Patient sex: M
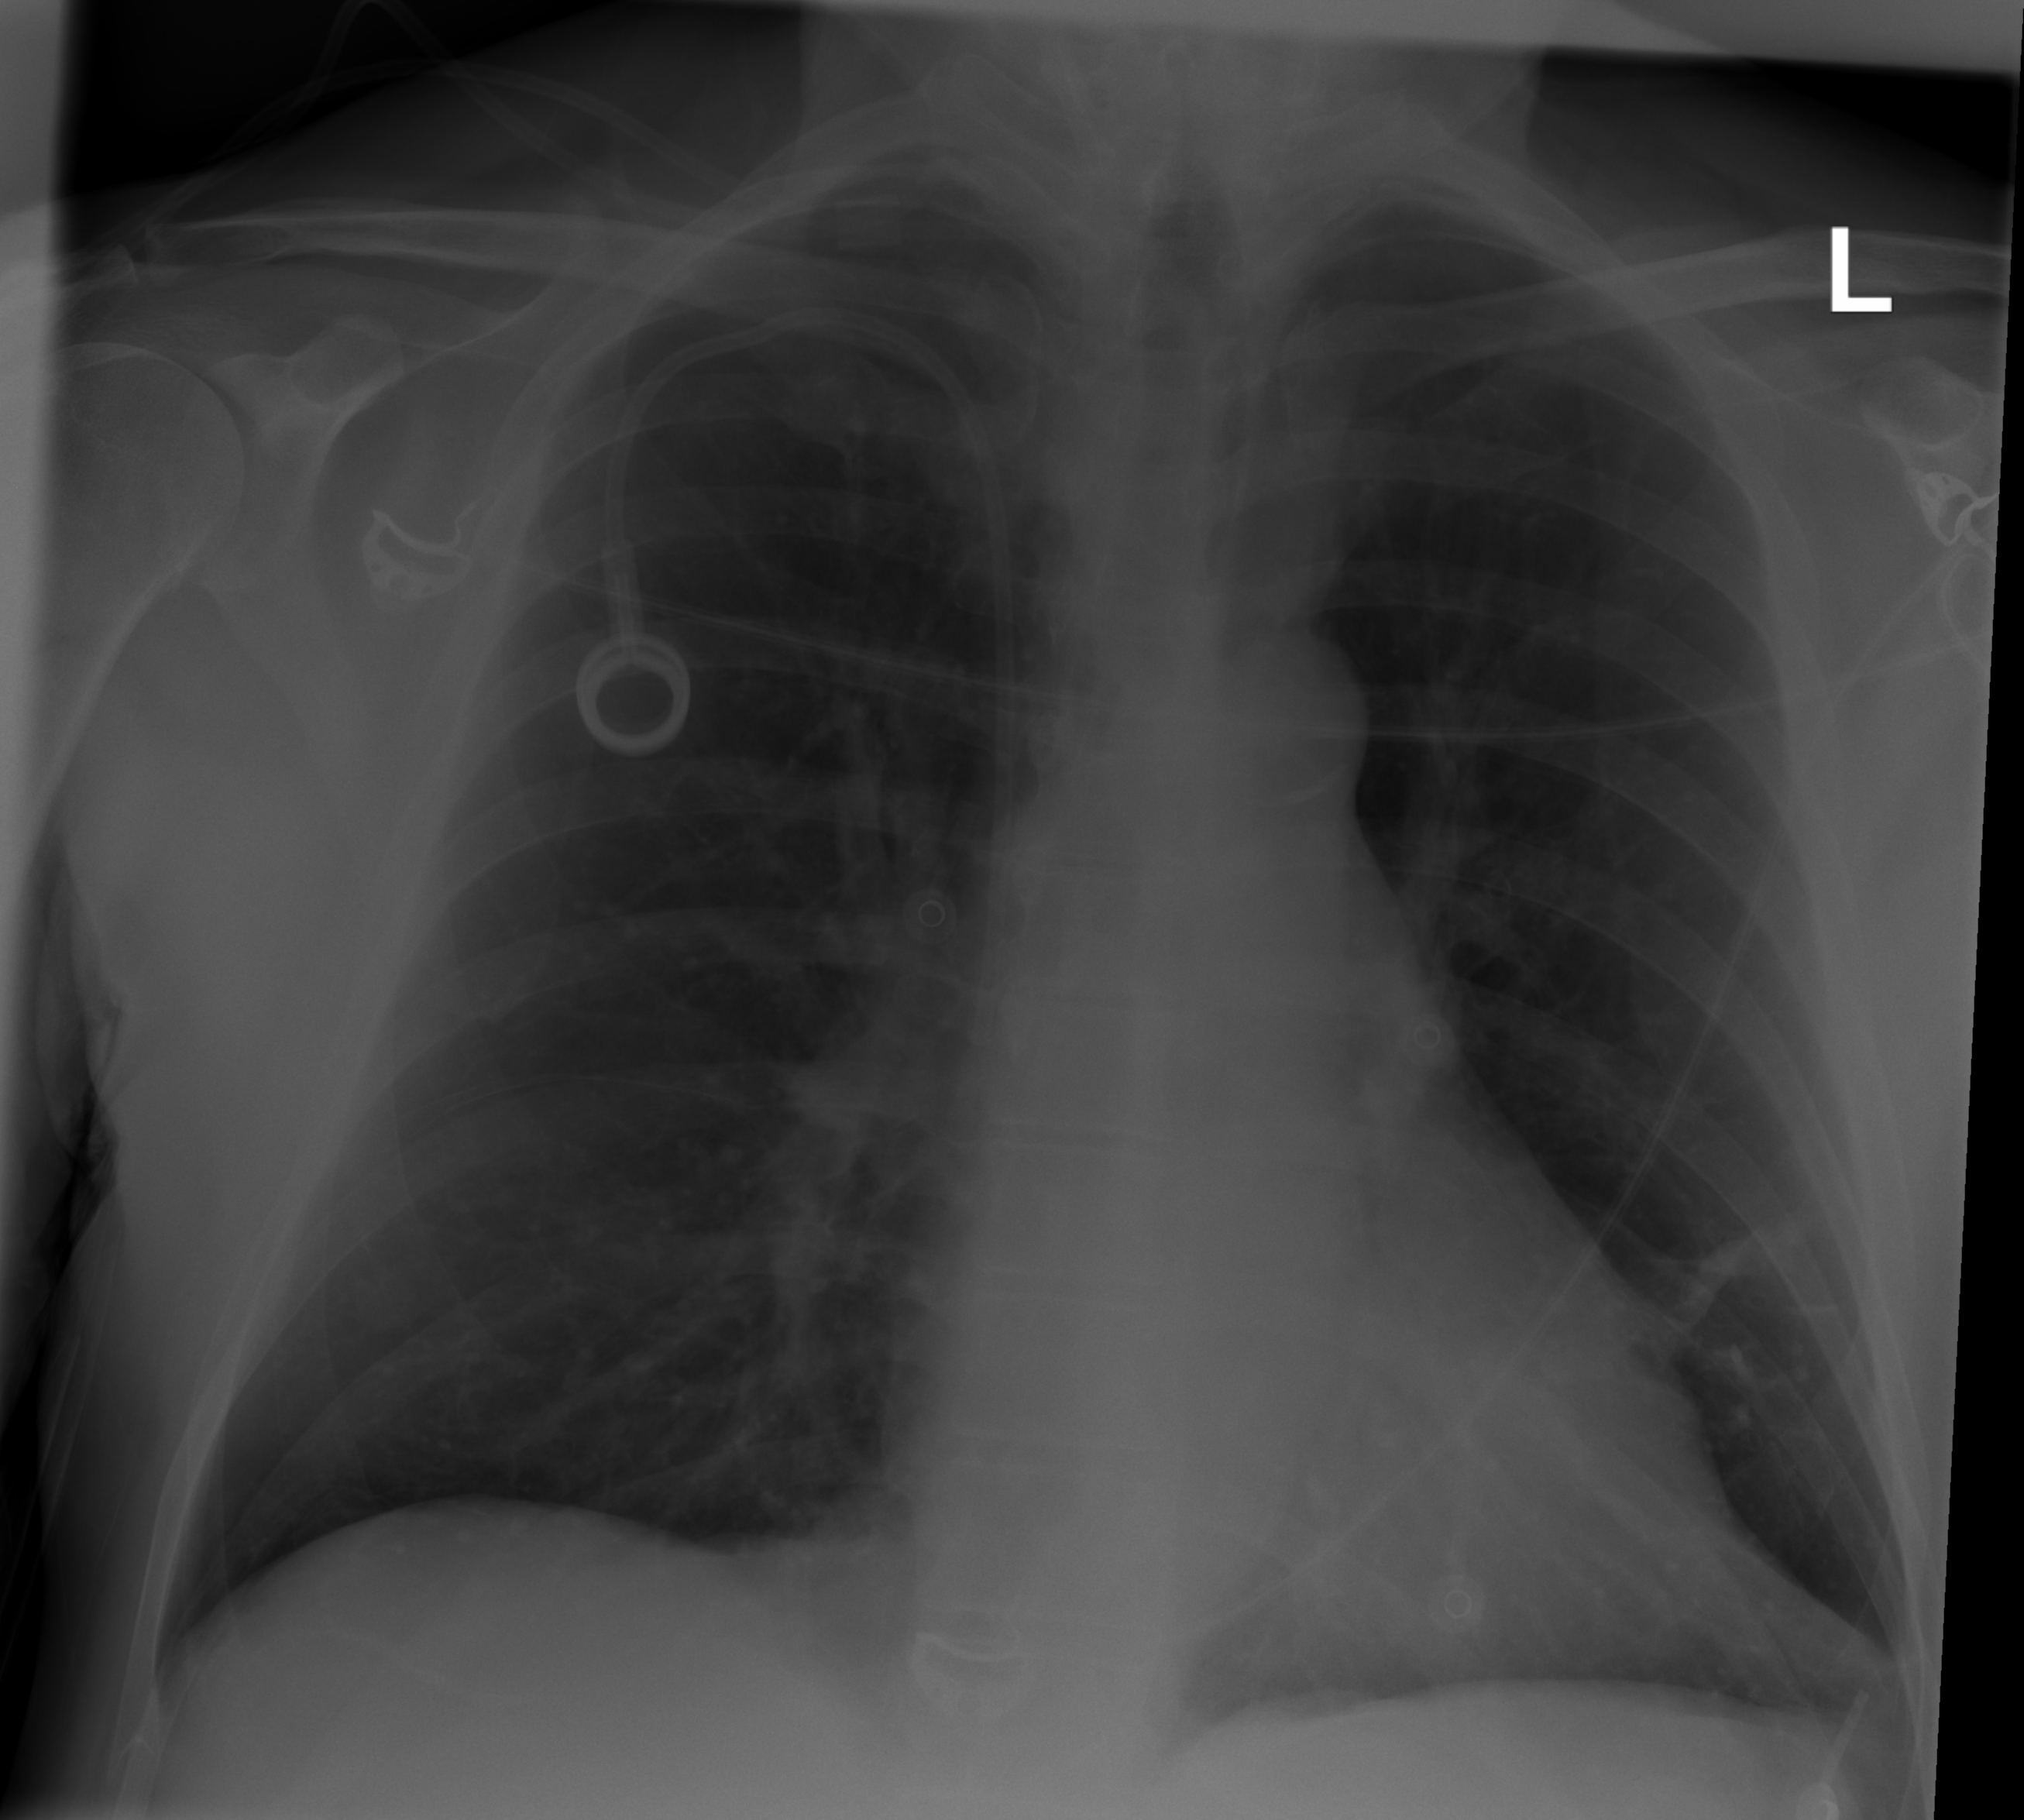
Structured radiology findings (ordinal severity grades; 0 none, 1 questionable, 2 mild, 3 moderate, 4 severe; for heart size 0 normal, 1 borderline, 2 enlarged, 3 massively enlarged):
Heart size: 1
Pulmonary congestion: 0
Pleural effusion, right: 0
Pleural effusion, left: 0
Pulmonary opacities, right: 0
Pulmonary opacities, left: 0
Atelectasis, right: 0
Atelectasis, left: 2